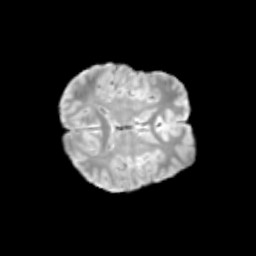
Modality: T2w
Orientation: axial
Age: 12
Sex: male
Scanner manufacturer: siemens
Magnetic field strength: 3 T
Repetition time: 3.8 s
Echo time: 0.07 s